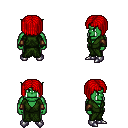
a pixel art fantasy rpg character, male body template, orc, green skin, green robe, gold greaves, red pageboy hairstyle, cloth bracers, metal boots, four views (front, back, left, right), 2x2 character sprite sheet, small pixel art, hard edges, no anti-aliasing